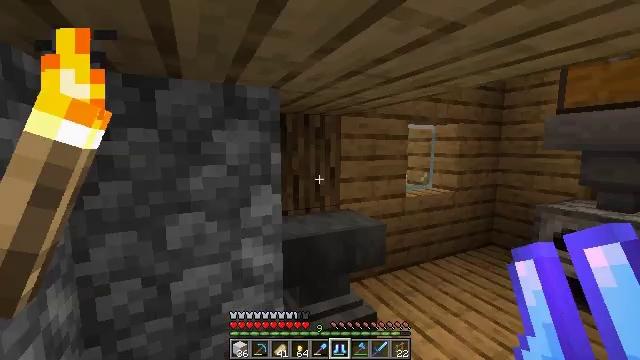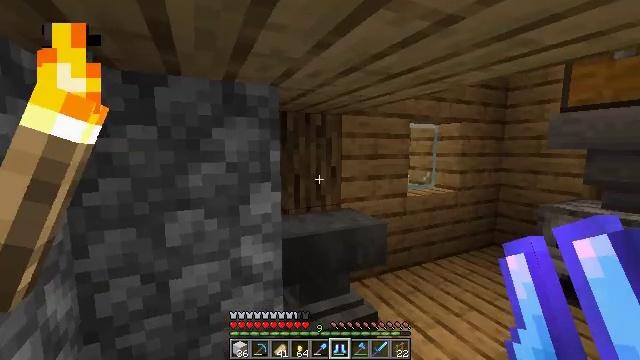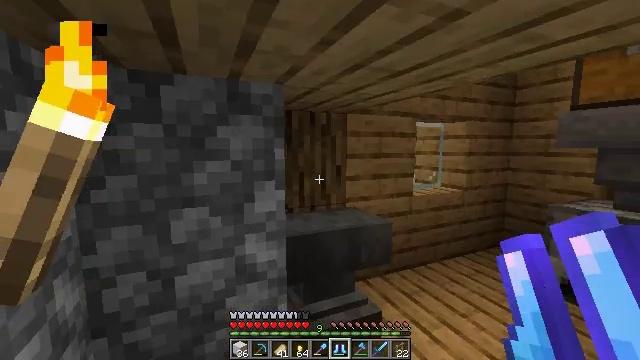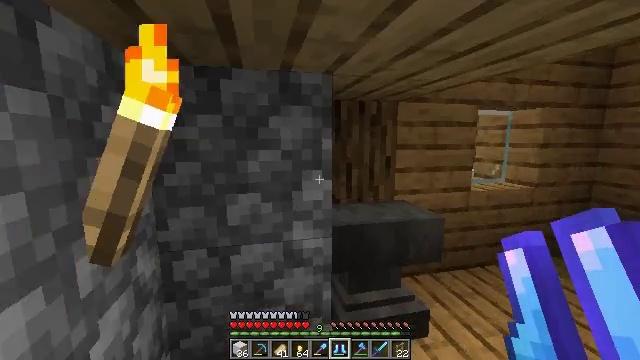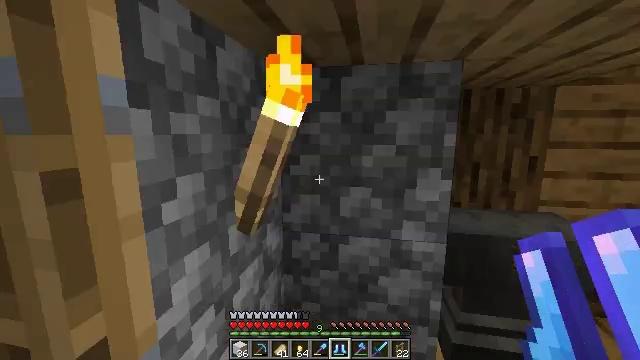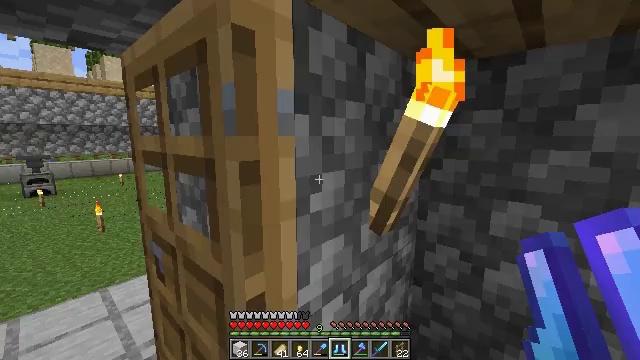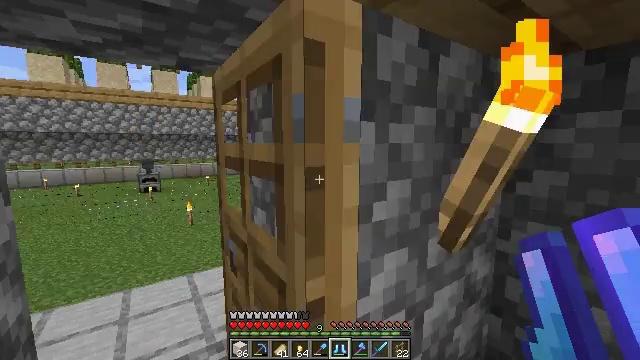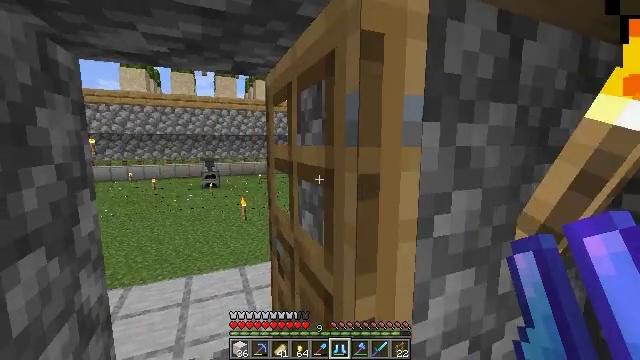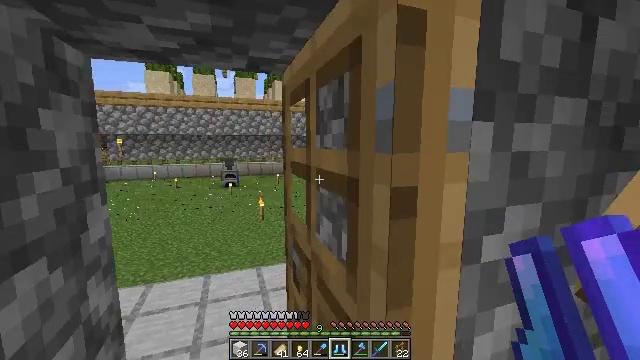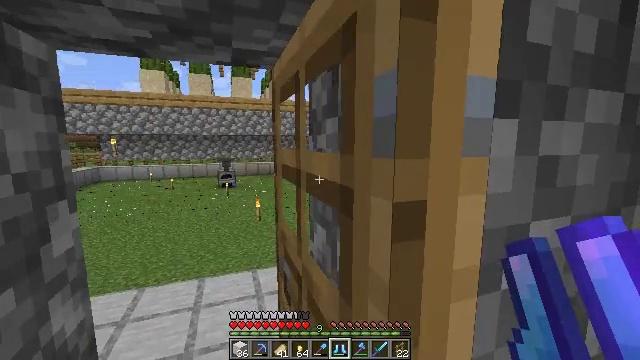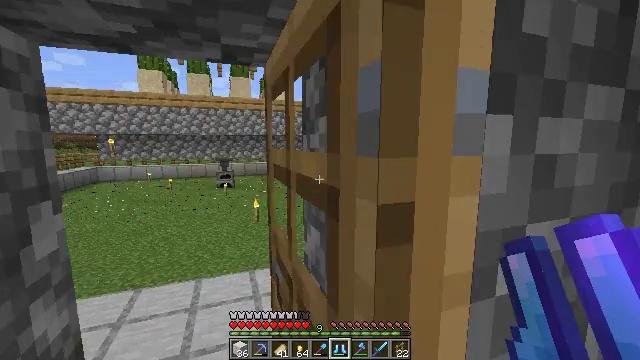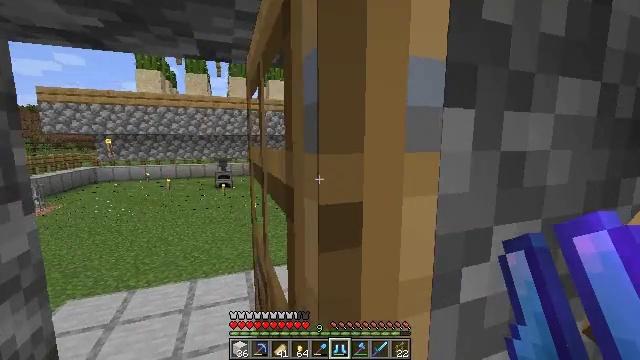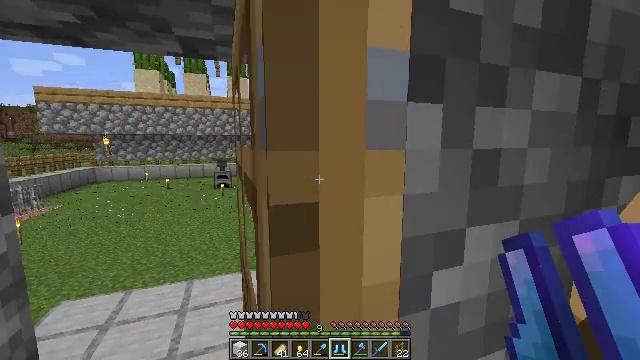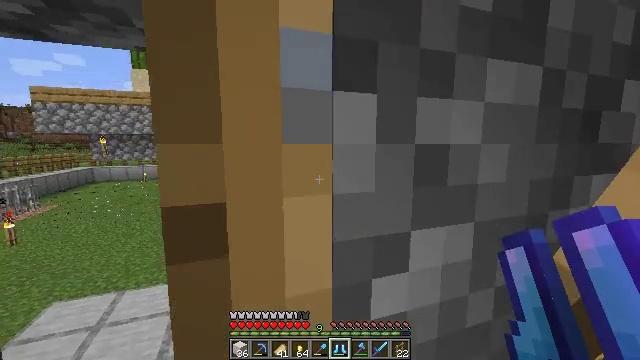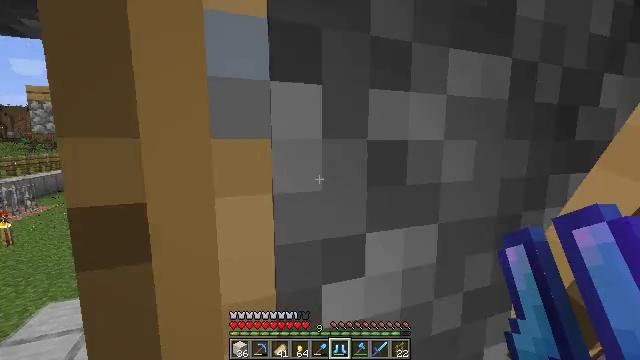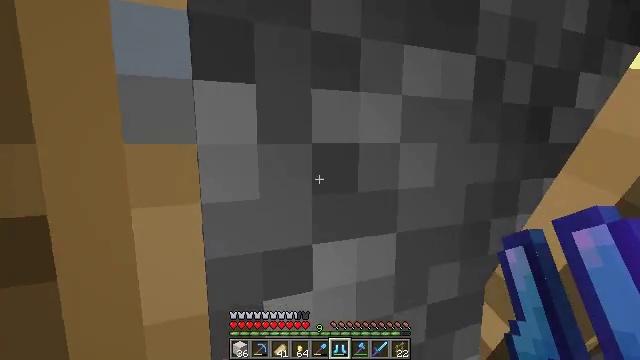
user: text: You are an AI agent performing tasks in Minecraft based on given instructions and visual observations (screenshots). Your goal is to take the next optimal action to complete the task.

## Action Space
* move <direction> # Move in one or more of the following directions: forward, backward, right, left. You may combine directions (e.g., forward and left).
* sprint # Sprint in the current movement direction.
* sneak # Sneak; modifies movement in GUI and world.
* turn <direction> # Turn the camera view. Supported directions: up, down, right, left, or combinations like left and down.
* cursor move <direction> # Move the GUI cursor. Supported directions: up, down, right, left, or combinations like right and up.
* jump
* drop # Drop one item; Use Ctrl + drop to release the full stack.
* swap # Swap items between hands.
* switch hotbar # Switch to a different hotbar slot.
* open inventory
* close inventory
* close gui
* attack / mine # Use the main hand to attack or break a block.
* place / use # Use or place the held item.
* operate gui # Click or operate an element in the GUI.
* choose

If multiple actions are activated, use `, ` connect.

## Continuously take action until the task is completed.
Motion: motion action
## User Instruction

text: Craft a green dye.
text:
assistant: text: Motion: no_op
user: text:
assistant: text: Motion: turn left
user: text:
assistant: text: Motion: turn left and down
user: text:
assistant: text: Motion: turn left and down
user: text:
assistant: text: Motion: turn left
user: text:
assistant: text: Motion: turn left and up
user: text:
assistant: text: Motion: move forward, turn left
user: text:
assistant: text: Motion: move forward, turn left
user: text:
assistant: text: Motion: move forward
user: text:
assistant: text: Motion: move forward
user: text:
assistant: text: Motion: move forward
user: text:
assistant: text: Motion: move forward
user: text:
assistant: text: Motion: move forward
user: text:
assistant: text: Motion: move forward
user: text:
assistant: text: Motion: move forward
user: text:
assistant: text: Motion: move forward, sprint
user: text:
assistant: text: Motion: move forward, sprint, turn left
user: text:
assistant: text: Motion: move forward, sprint, turn left
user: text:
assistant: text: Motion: move forward, sprint, turn left
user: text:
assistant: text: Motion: move forward, turn left
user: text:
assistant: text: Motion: move forward, turn left
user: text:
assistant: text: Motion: move forward, turn left
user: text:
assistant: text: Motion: move forward
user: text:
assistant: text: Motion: move forward
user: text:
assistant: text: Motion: move forward, turn right
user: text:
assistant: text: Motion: move forward, turn right
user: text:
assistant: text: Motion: move forward, sprint, turn right
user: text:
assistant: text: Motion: move forward, sprint, turn right and down
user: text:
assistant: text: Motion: move forward, sprint, turn right
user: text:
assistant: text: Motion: move forward, turn right